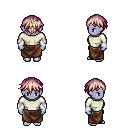
a pixel art fantasy rpg character, female body template, dark elf, purple skin, white long-sleeve shirt, robe skirt, white blonde short bangs hairstyle, white cloth bracers, four views (front, back, left, right), 2x2 character sprite sheet, small pixel art, hard edges, no anti-aliasing